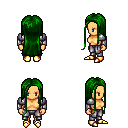
a pixel art fantasy rpg character, female body template, human, tanned skin, steel arm armor, metal pants, green extra-long hairstyle, gold boots, four views (front, back, left, right), 2x2 character sprite sheet, small pixel art, hard edges, no anti-aliasing